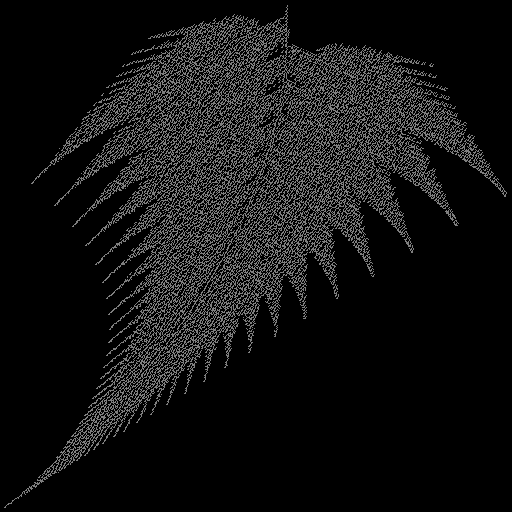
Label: spleenwort_fern